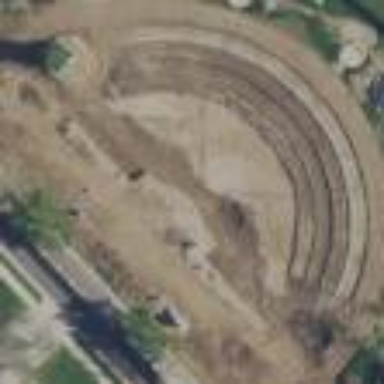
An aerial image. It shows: Theatre.